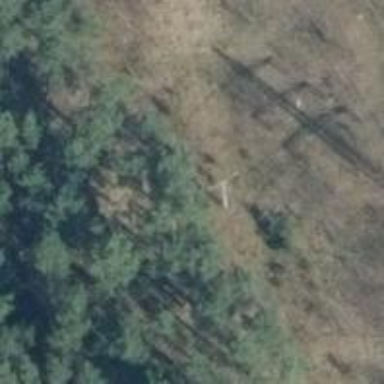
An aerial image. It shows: Power pole.